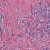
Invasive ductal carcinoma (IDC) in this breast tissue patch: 1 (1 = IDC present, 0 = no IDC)